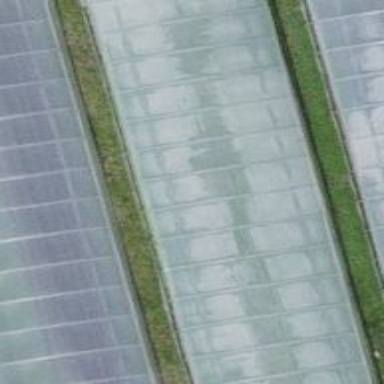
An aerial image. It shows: Greenhouse used for horticulture.